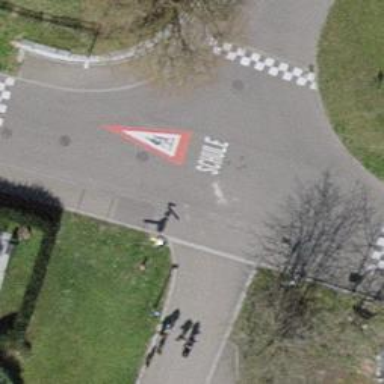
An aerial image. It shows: Table-style traffic calming feature.